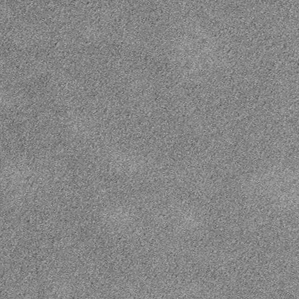
Label: frost